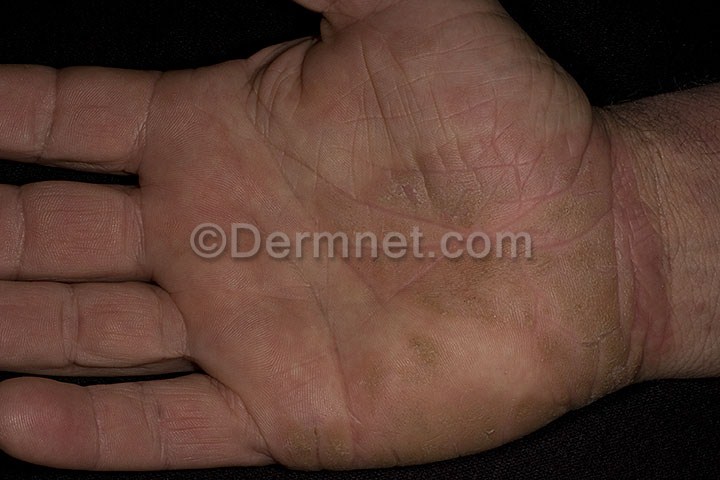
Disease: Psoriasis pictures Lichen Planus and related diseases